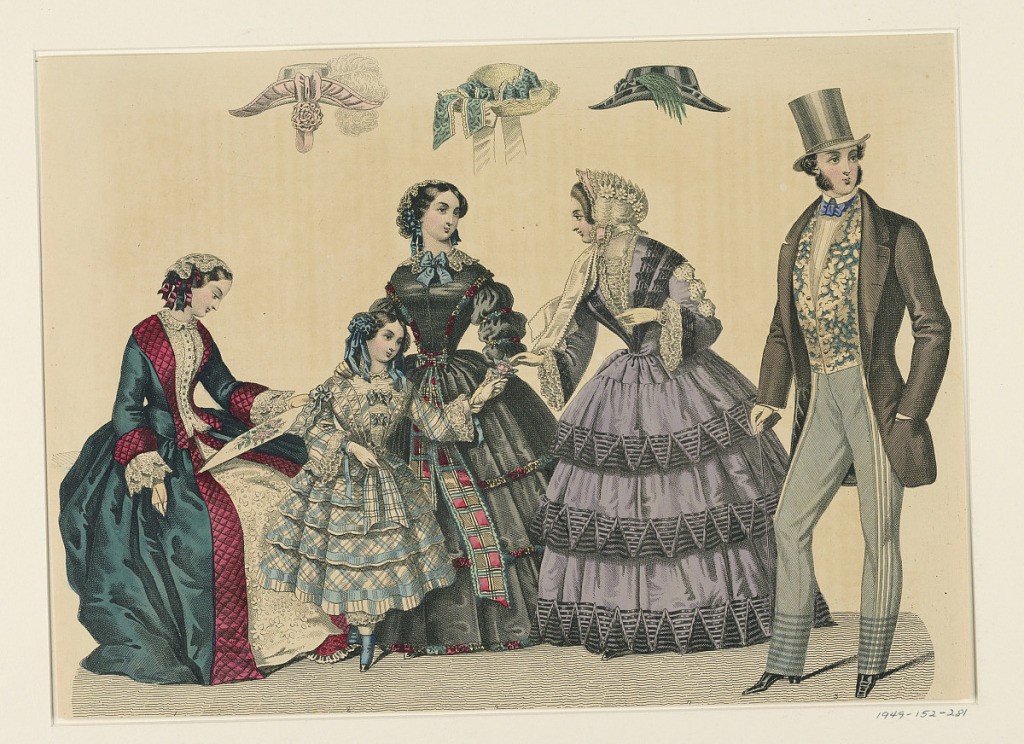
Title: Fashion Plate with Ladies' Headwear
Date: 19th century
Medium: Hand-colored engraving on paper
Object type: Print
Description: Fashion Plate with Ladies' Headwear.